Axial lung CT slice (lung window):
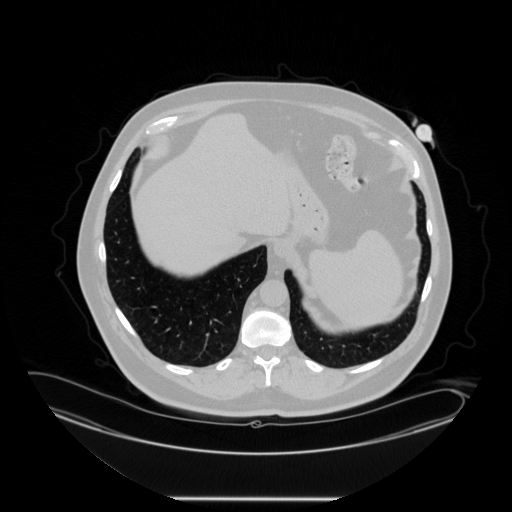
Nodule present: no